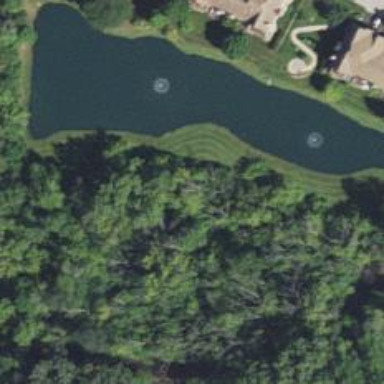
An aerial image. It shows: Pond surrounded by natural water.